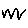
Label: zigzag